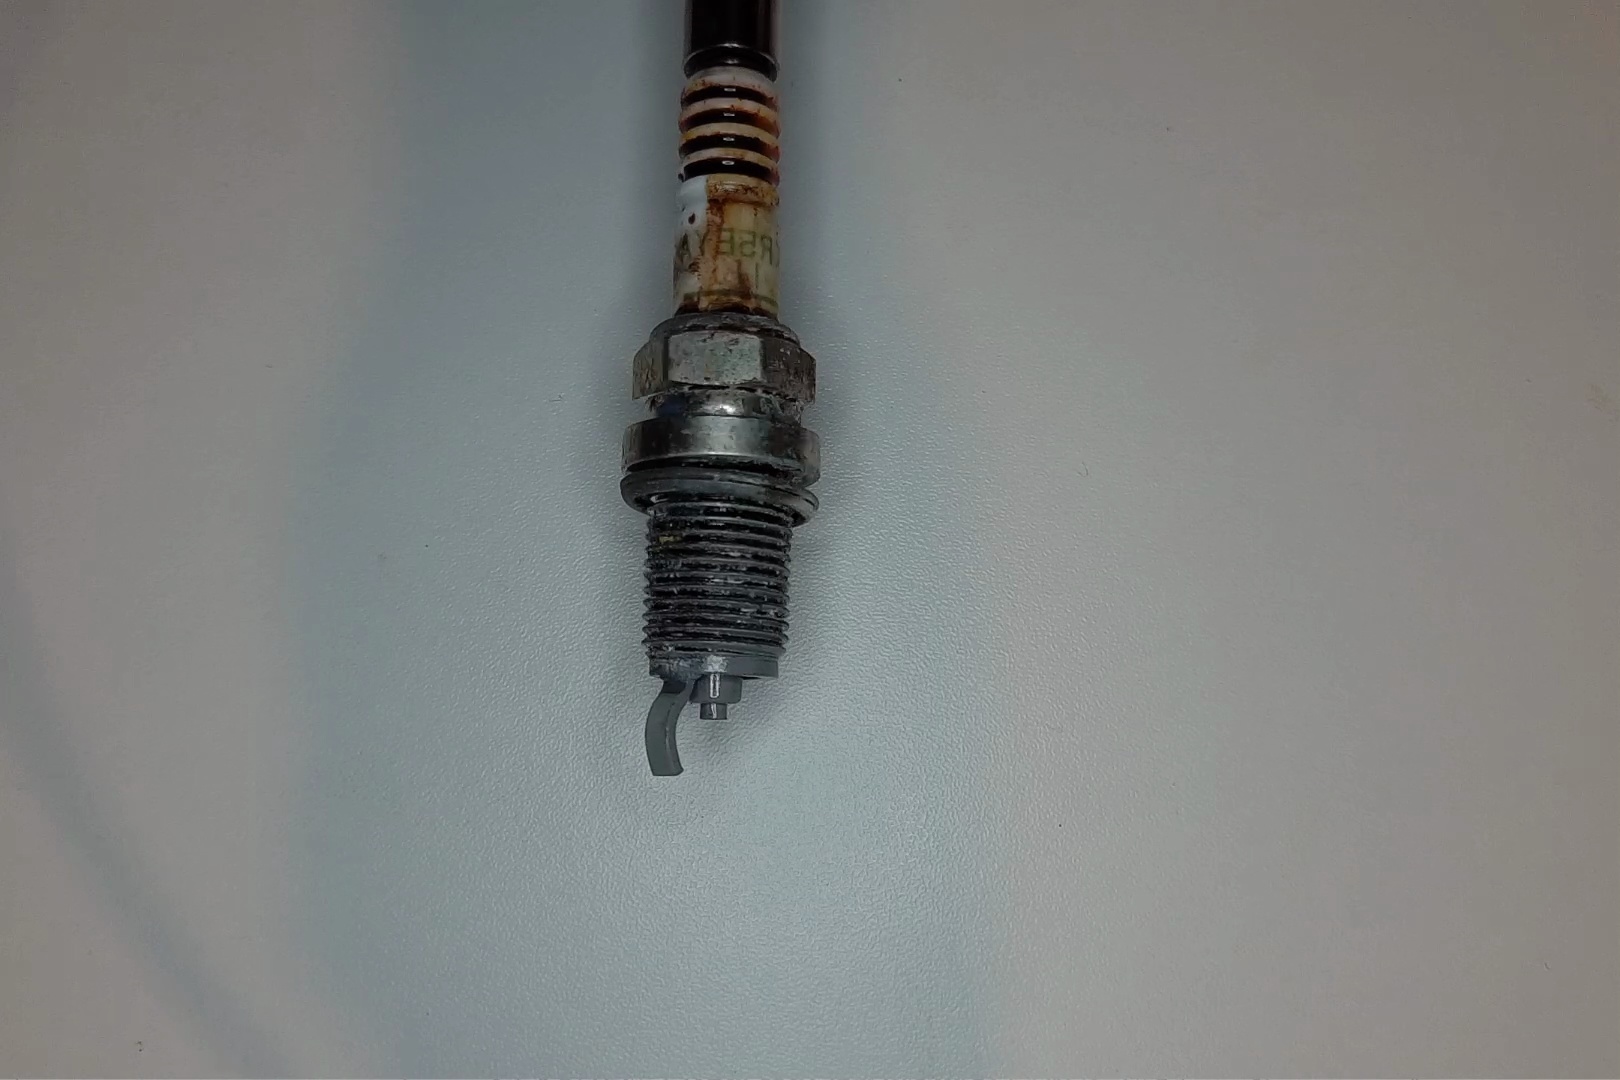
Label: anomaly